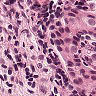
Metastatic tissue present: yes